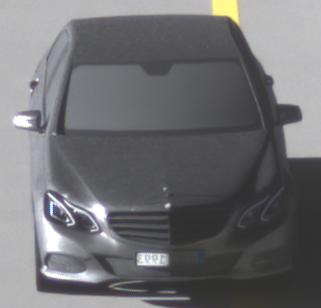
Make: Mercedes-Benz
Model: E 200
Detailed model: E-Class (212) Limousine
Model produced from: 2013/04
Model produced until: 2015/10
Doors: 4
Color: gray
Road condition: dry road
Daytime: morning or afternoon
Contrast: high contrast